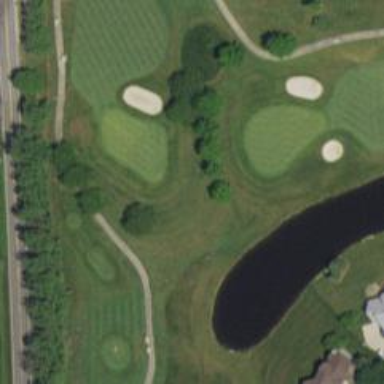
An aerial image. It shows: Golf hole.